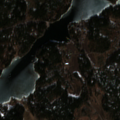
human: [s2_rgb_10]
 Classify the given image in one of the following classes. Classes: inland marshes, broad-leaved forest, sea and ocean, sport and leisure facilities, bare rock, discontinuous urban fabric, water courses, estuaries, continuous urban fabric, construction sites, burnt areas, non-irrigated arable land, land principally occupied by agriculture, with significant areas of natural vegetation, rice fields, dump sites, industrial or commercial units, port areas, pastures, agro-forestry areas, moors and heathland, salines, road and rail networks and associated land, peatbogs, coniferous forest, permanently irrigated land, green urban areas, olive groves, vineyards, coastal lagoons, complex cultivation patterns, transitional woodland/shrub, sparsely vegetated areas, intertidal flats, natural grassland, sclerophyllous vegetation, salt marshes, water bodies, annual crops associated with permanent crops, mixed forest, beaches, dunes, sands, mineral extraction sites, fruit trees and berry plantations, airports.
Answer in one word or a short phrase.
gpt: coniferous forest, mixed forest, sea and ocean